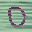
Label: 0